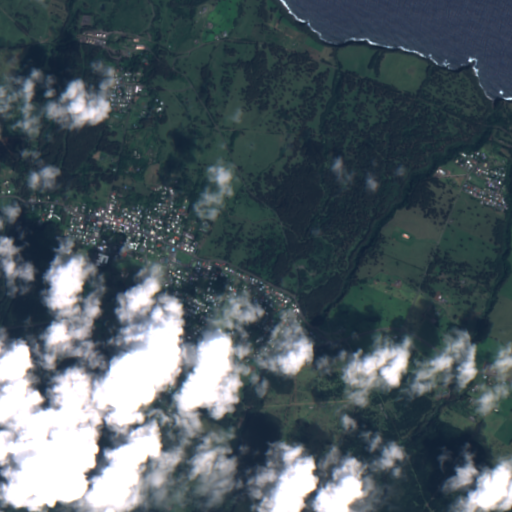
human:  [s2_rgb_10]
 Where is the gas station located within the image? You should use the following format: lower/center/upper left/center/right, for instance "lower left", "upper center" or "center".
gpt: The gas station is located in the center left of the image.
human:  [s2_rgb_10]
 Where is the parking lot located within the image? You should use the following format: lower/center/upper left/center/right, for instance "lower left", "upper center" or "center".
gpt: The parking lot is located in the upper left of the image.
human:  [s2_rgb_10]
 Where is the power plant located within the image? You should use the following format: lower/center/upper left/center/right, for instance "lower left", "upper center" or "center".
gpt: The power plant is located in the upper left of the image.
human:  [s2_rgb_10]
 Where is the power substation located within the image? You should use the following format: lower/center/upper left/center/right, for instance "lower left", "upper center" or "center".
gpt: The power substation is located in the upper left of the image.
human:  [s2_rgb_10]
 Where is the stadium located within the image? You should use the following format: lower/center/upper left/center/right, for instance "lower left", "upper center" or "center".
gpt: The stadium is located in the lower center of the image.
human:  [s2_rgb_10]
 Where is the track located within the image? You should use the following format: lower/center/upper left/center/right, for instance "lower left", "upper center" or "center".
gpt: The track is located in the center left of the image.
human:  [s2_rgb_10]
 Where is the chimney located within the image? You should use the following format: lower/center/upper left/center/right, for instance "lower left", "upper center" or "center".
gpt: The chimney is located in the upper left of the image.
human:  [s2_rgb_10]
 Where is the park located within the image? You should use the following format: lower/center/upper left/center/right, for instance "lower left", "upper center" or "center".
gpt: There is no park in the image.